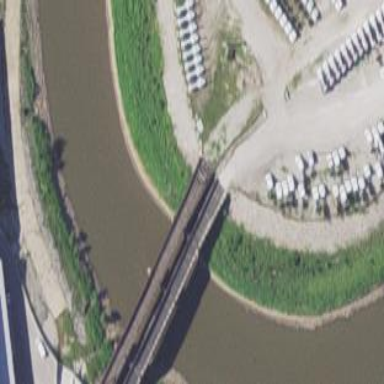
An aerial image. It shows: Man-made bridge.